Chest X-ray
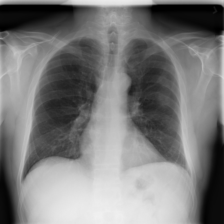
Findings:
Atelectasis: negative
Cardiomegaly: negative
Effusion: negative
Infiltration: negative
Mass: negative
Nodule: negative
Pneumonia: negative
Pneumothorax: negative
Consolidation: negative
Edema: negative
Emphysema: negative
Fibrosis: negative
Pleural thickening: negative
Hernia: negative